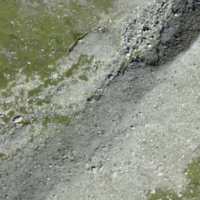
EUNIS habitat code: 48
Species observed at this site:
Gypaetus barbatus